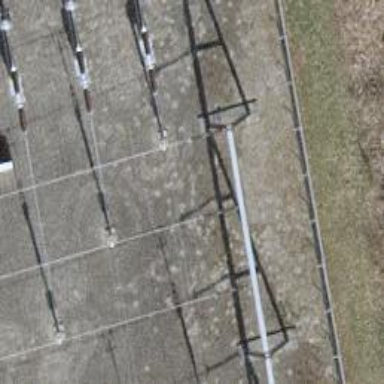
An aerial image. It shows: Insulator used in power systems.